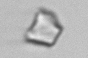
Label: detritus_transparent